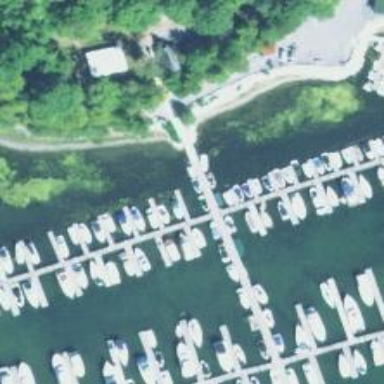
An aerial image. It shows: Marina area for leisure land.